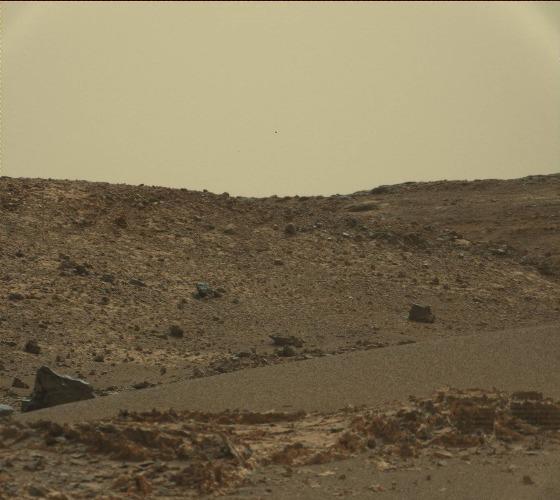
Terrain classes present: Bedrock, Gravel / Sand / Soil, Rock, Sky / Distant Mountains